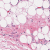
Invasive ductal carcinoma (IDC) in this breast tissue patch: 0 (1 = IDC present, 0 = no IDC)